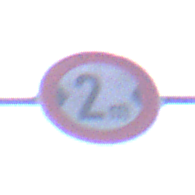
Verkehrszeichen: TatsaechlicheBreite2
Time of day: MorningAfternoon
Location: Outdoor (Nature)
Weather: Overcast
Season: Winter
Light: Natural